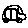
Label: car